Chest X-ray. View position: AP
Patient age: 60
Patient sex: M
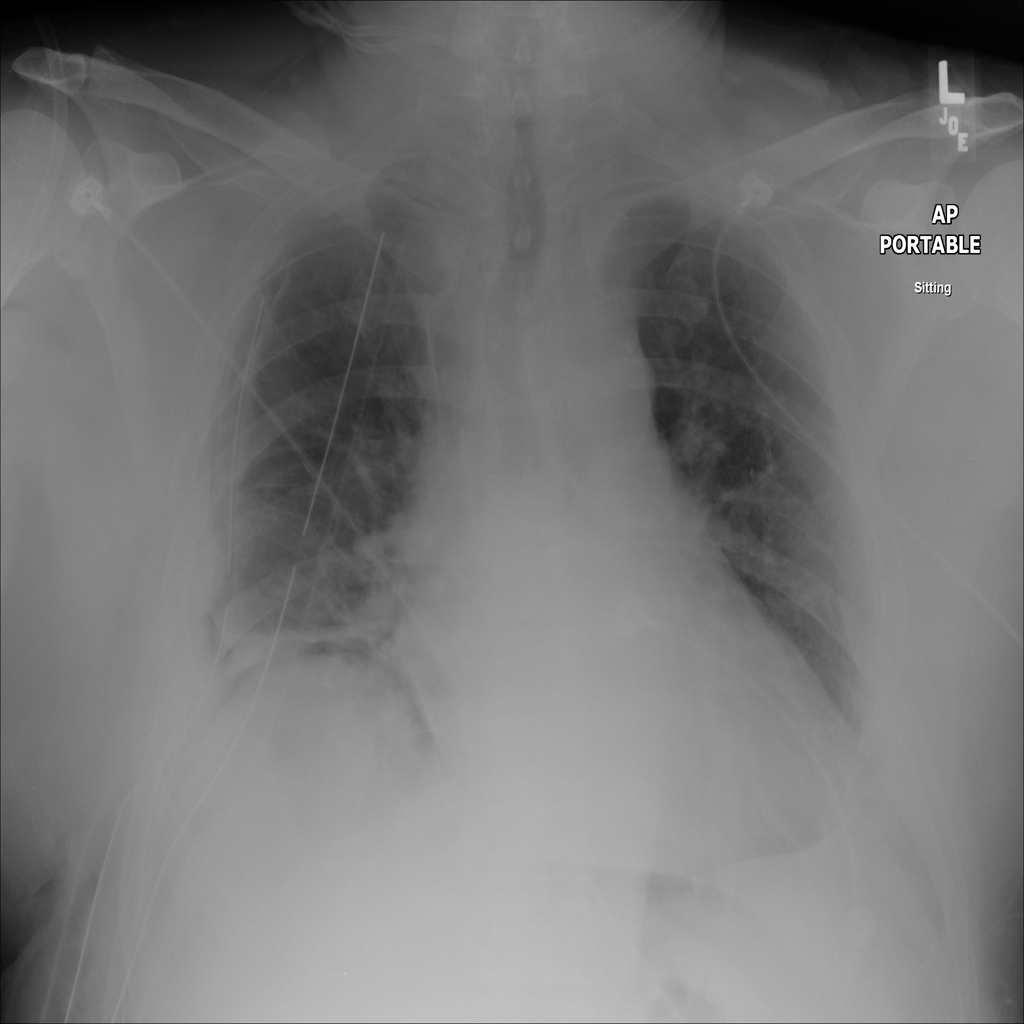
Finding: Pneumothorax